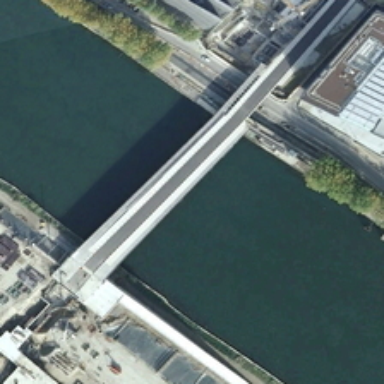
A bridge is on a river with buildings and some green trees in two sides of it .